Interaction volume radius: 5 \u00c5
Interaction volume height: 20 \u00c5
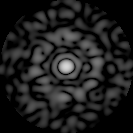
Disorder parameter: 0.8737